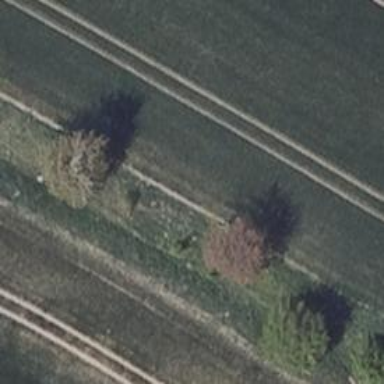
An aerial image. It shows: Deciduous tree with broadleaved leaves.